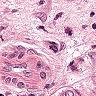
Metastatic tissue present: yes